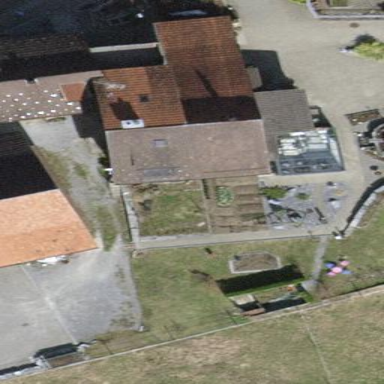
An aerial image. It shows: Terrace building.